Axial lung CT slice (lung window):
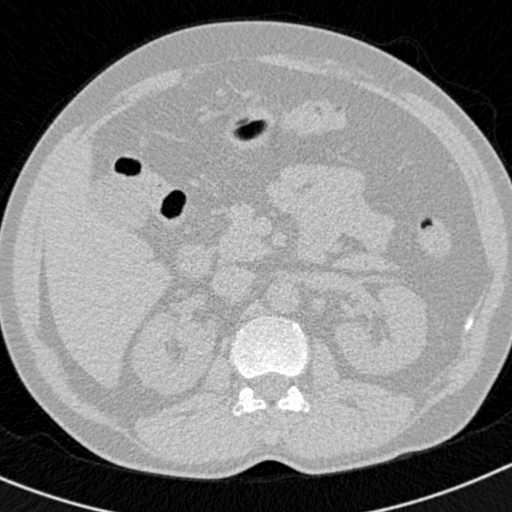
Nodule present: no